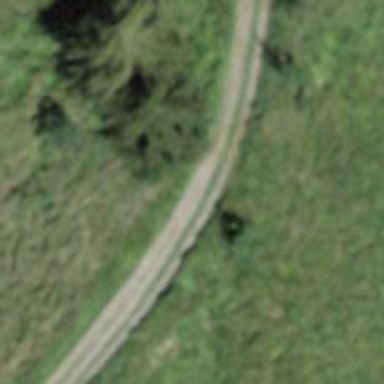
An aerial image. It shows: Track with grade 3 tracktype.